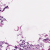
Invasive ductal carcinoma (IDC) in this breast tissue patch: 0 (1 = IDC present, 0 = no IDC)